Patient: sex M, age 66
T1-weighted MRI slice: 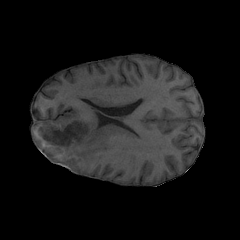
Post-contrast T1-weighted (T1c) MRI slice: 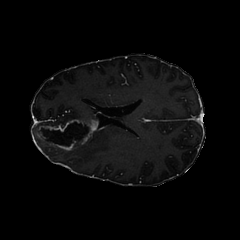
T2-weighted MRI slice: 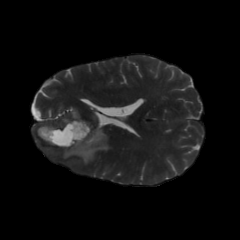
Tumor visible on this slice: yes
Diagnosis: Glioblastoma, IDH-wildtype
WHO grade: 4